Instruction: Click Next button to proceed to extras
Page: checkout_seats
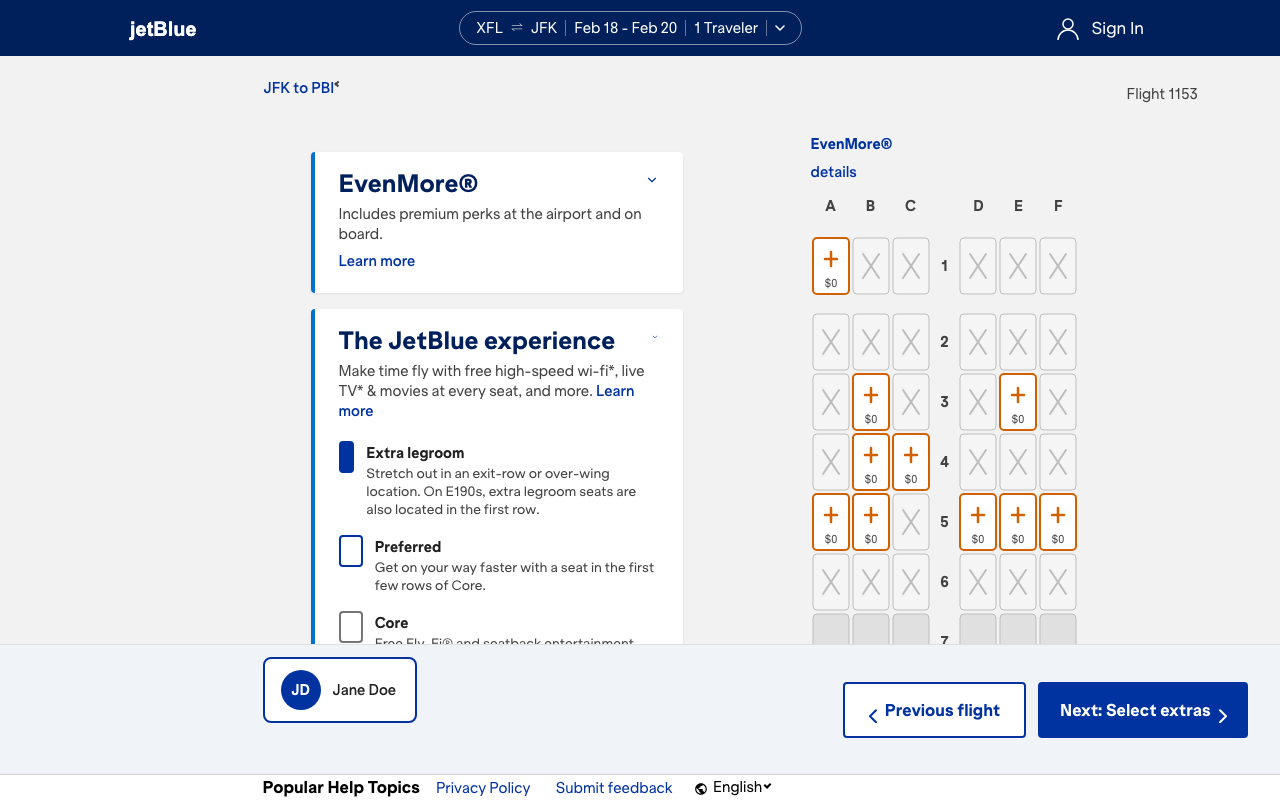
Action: click